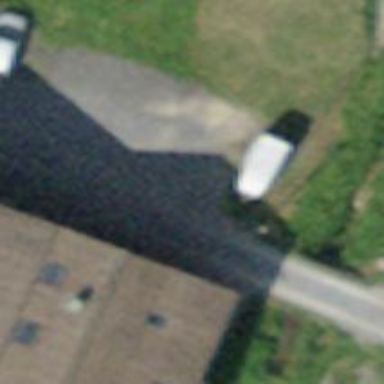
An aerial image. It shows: Driveway with gravel surface.